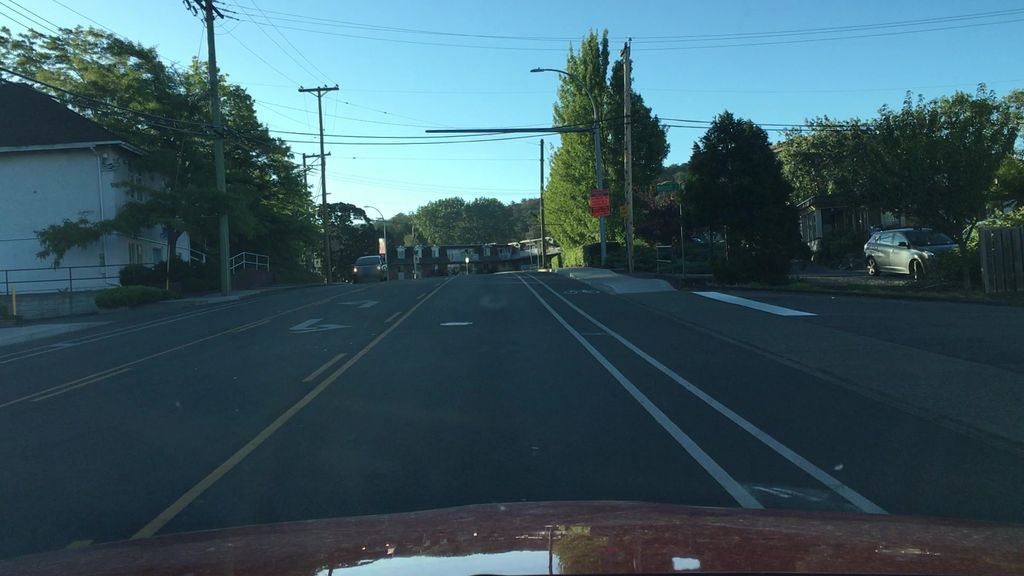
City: victoria